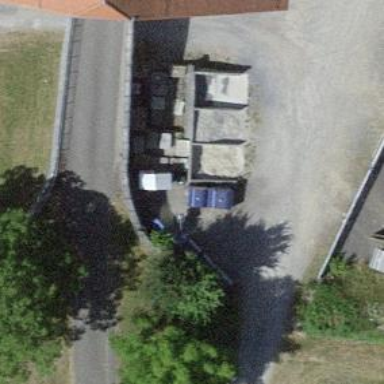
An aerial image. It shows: Recycling facility.